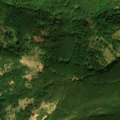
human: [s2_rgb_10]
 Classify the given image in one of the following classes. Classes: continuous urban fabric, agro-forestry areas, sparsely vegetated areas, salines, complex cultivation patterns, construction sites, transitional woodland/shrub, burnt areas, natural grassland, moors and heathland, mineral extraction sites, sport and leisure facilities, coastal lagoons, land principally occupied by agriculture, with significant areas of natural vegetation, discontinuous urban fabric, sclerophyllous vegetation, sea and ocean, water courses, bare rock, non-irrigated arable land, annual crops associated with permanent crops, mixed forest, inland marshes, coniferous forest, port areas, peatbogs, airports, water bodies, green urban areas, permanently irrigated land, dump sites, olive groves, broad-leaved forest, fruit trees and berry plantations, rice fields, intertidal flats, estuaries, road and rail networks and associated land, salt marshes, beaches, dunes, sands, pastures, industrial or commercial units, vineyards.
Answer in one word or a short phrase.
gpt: broad-leaved forest, natural grassland, transitional woodland/shrub